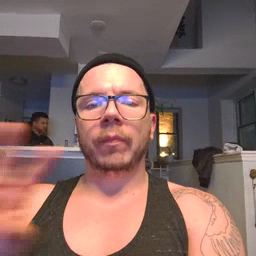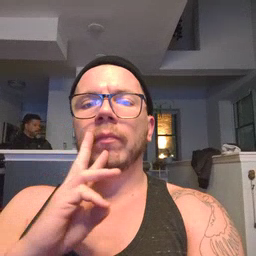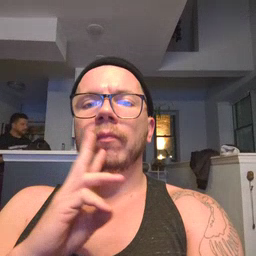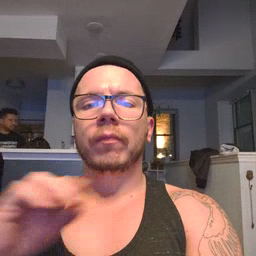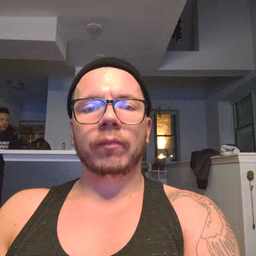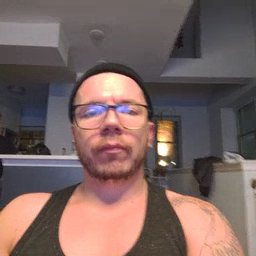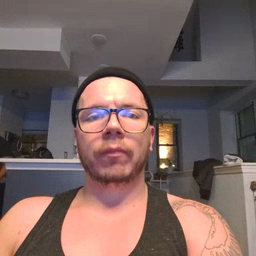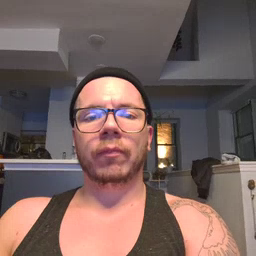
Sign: water